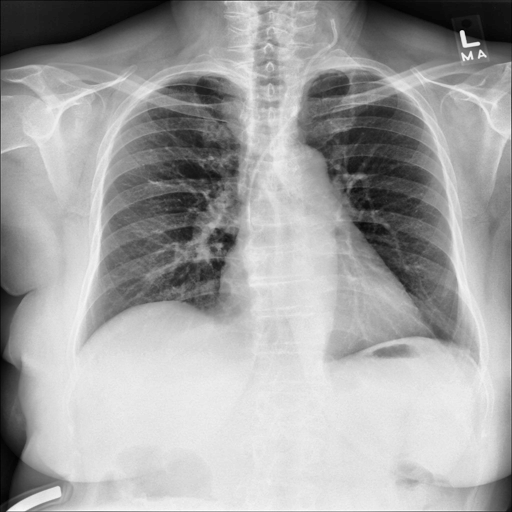
Finding: NORMAL